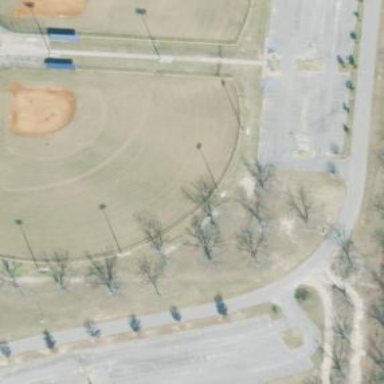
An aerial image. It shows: Baseball pitch for leisure land.